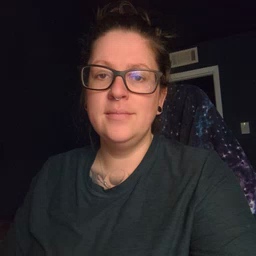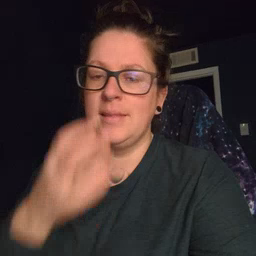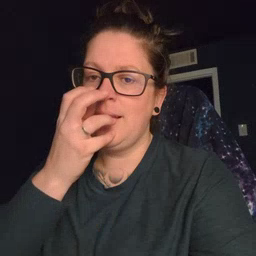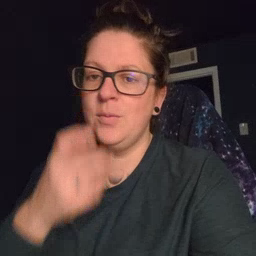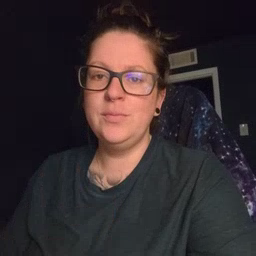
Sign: clown